Field crop: maize
Growth stage: 1
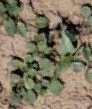
Species: convolvulus